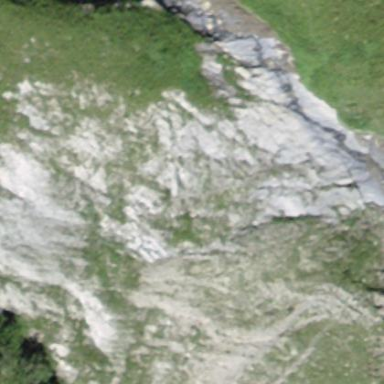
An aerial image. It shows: Landscape of bare rock.